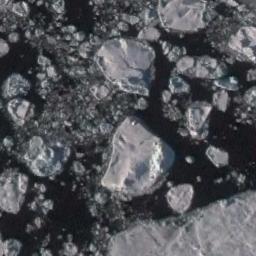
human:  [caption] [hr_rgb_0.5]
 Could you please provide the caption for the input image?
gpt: Countless large and small pieces of ice are connected into a tight mass floating on the blue sea .

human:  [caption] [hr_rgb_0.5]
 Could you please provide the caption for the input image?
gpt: There are different shapes of sea ice .

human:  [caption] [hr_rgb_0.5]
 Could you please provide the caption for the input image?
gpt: A lot of sea ice of different sizes and thickness floats in the deep blue sea .

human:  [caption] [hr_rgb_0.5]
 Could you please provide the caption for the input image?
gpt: There is a big ice and many small ice on the deep blue sea .

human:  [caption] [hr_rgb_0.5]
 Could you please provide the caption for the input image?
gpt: There are many pieces of sea ice .